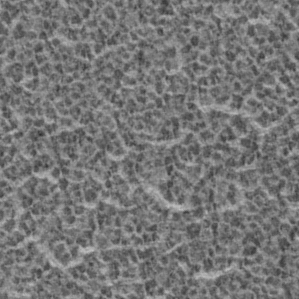
Label: frost